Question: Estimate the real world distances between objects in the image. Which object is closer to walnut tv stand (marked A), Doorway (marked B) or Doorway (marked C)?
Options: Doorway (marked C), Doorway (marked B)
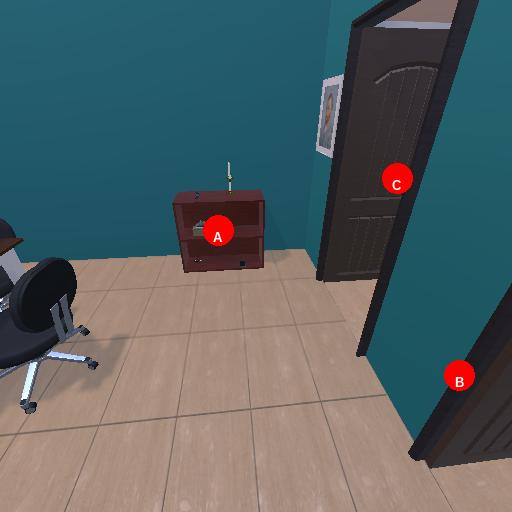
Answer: Doorway (marked C)